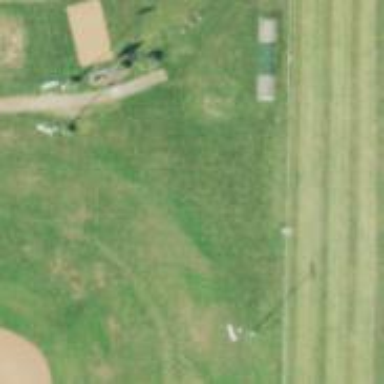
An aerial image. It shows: Baseball pitch for leisure land.